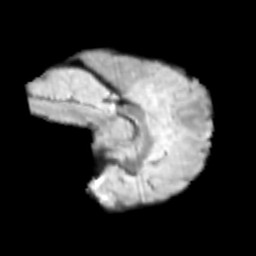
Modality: T2w
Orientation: sagittal
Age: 11
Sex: male
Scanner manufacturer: siemens
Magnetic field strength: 3 T
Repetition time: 3.8 s
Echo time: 0.07 s